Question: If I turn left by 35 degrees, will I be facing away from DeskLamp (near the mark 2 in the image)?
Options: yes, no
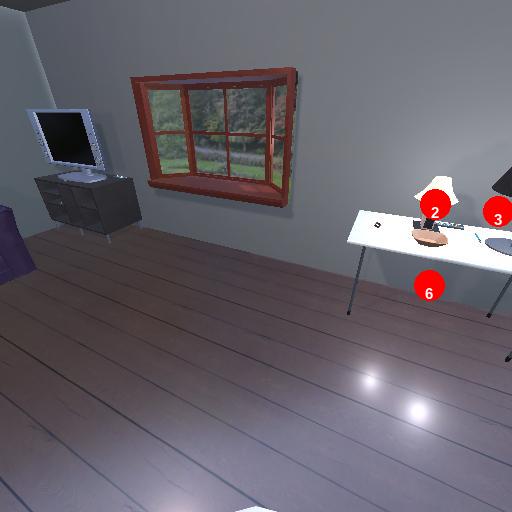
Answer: yes